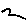
Label: bird